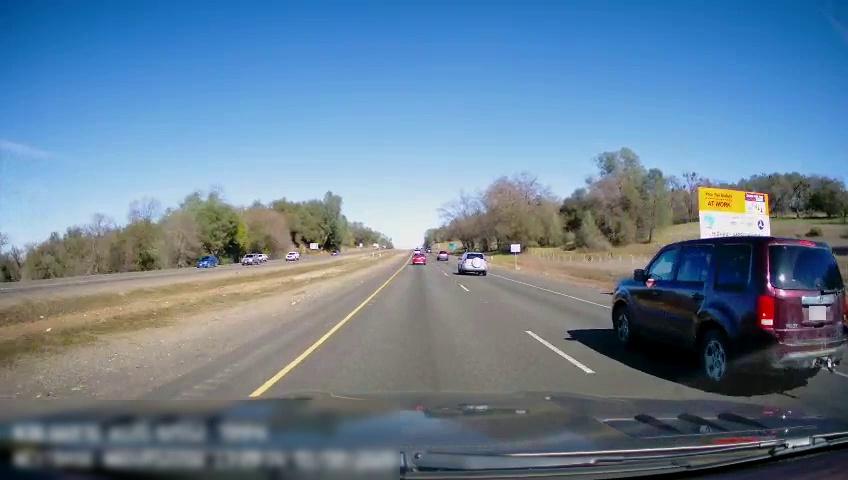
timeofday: Day
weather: Sunny
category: Drivable Space
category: Drivable Space
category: Vehicles | SUV
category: Vehicles | SUV
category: Vehicles | SUV
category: Vehicles | SUV
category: Vehicles | SUV
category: Vehicles | Van
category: Vehicles | Truck
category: Vehicles | SUV
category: Lanes | Current Lane
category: Lanes | Current Lane
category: Lanes | Alternate Lane
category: Traffic | Signs